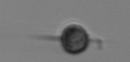
Label: Acanthoica_quattrospina